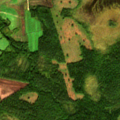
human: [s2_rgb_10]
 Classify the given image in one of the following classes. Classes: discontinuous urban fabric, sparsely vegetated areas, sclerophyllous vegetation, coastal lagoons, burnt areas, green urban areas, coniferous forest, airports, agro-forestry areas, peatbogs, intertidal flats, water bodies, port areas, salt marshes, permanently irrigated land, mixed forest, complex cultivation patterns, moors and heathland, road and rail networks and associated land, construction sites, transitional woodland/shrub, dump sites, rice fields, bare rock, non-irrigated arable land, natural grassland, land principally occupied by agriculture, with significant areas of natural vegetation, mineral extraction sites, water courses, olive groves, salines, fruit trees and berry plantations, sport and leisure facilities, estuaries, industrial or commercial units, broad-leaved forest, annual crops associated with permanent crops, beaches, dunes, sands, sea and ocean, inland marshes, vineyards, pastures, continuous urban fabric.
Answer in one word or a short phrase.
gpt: coniferous forest, transitional woodland/shrub, peatbogs